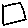
Label: square